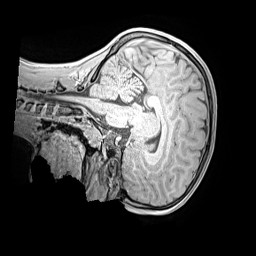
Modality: MP2RAGE
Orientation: sagittal
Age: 9
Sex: male
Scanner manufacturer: siemens
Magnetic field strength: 3 T
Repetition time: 4 s
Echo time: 0.00299 s